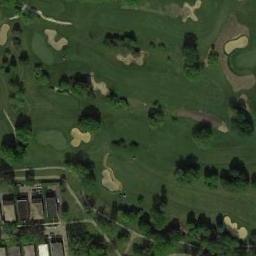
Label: golf_course